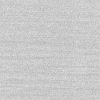
Atmospheric dust classification: dusty